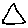
Label: triangle